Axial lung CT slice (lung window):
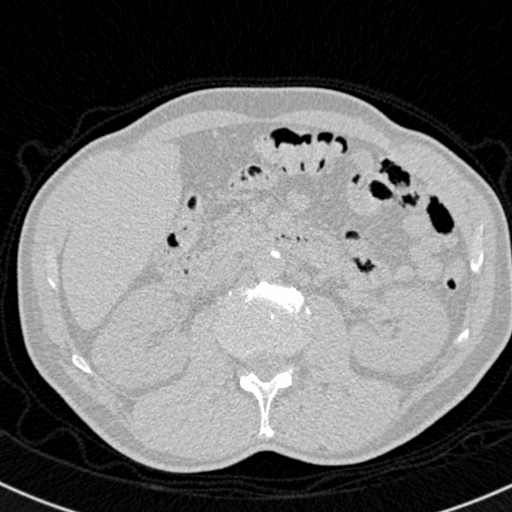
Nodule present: no